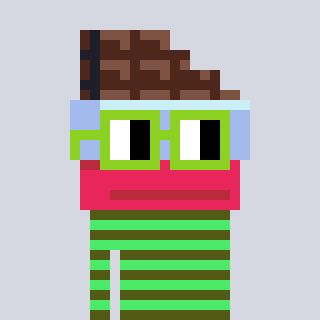
a pixel art character with square light green glasses, a chocolate-shaped head and a teal-colored body on a cool background